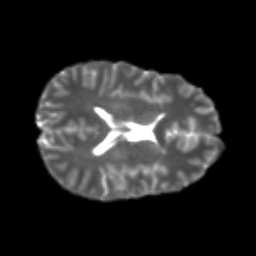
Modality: T2w
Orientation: axial
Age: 24
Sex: male
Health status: healthy
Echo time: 0.074 s